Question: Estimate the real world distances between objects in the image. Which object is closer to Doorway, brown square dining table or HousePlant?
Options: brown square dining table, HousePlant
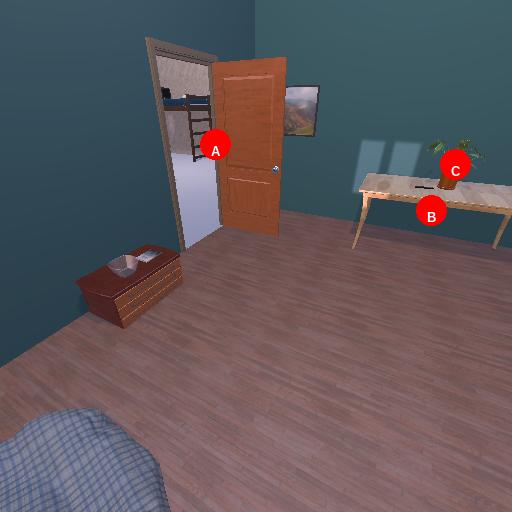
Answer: brown square dining table